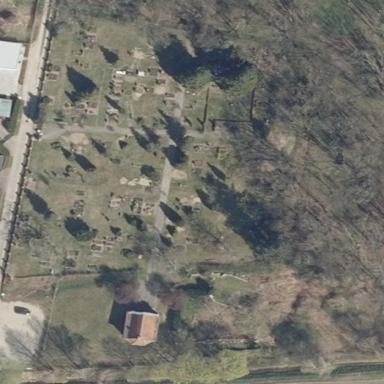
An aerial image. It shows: Cemetery with graves.